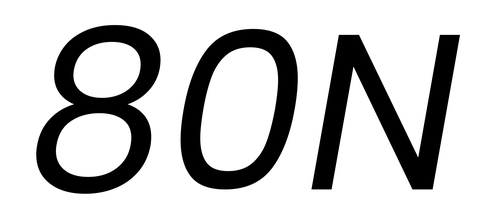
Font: Poppins-Italic